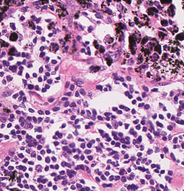
Tumor epithelial tissue: no
Tumor-associated stroma tissue: yes
Normal tissue: no